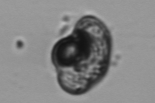
Label: Proterythropsis